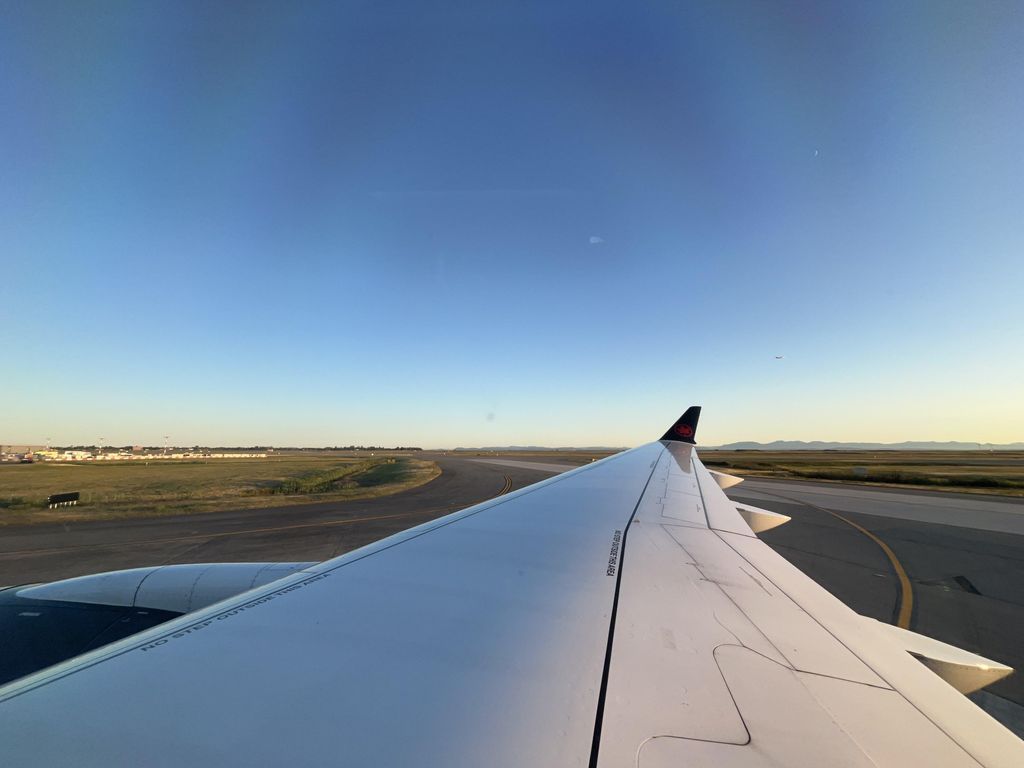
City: vancouver